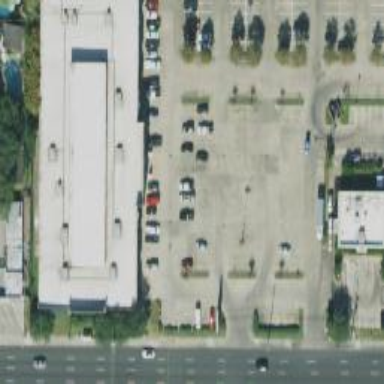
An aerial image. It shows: Parking space is available.